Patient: sex M, age 46
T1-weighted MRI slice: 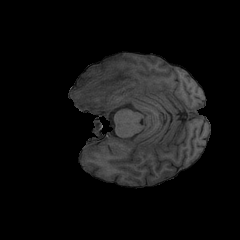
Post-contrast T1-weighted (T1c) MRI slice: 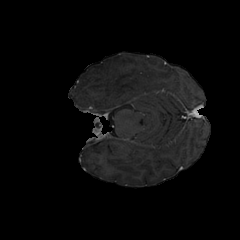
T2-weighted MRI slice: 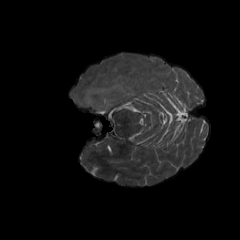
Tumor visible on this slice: yes
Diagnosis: Glioblastoma, IDH-wildtype
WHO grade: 4